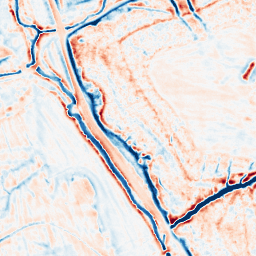
Category: edge_preserving
Decomposition family: bilateral
Decomposition parameters: d: 15
sigma_color: 50
sigma_space: 25
Upsampling method: cubic_mitchell
Upsampling parameters: scale: 2
Upsampling scale: 2